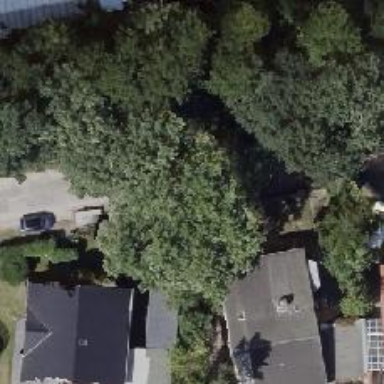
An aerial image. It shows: Deciduous tree with broadleaved leaves.